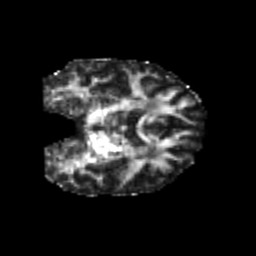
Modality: FA
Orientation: coronal
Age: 24
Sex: female
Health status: healthy
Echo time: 0.074 s